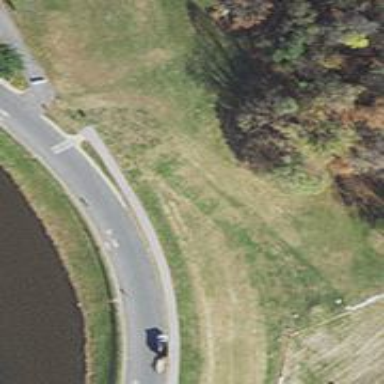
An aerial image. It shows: Disc golf basket.